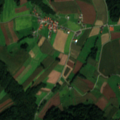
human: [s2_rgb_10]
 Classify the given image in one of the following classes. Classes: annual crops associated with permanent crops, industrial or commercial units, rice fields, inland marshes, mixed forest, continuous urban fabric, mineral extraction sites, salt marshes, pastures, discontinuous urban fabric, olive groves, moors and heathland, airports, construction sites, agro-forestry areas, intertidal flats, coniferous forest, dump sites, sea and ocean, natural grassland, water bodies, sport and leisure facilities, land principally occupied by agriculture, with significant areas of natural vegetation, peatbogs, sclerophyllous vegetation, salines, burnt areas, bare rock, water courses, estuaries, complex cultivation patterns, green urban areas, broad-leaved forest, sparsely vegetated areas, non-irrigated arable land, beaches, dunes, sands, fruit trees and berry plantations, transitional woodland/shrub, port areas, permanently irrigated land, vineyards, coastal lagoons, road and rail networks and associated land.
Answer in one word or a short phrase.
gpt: non-irrigated arable land, complex cultivation patterns, broad-leaved forest, coniferous forest, mixed forest